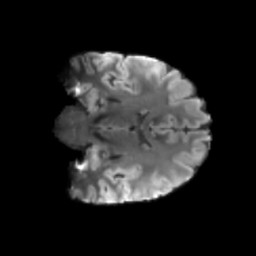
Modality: T2w
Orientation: coronal
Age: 29
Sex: male
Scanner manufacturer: siemens
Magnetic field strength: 3 T
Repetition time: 3.23 s
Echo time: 0.0892 s